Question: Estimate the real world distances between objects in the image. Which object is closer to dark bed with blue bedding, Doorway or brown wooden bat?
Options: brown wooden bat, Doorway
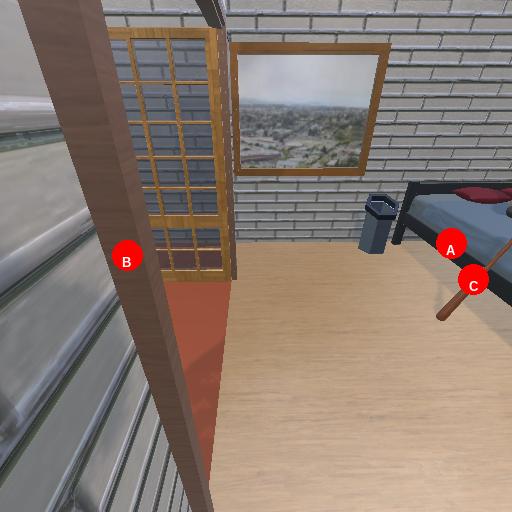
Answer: brown wooden bat